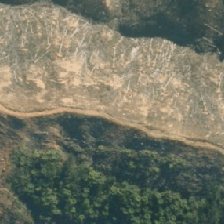
Land cover: harvested_forest